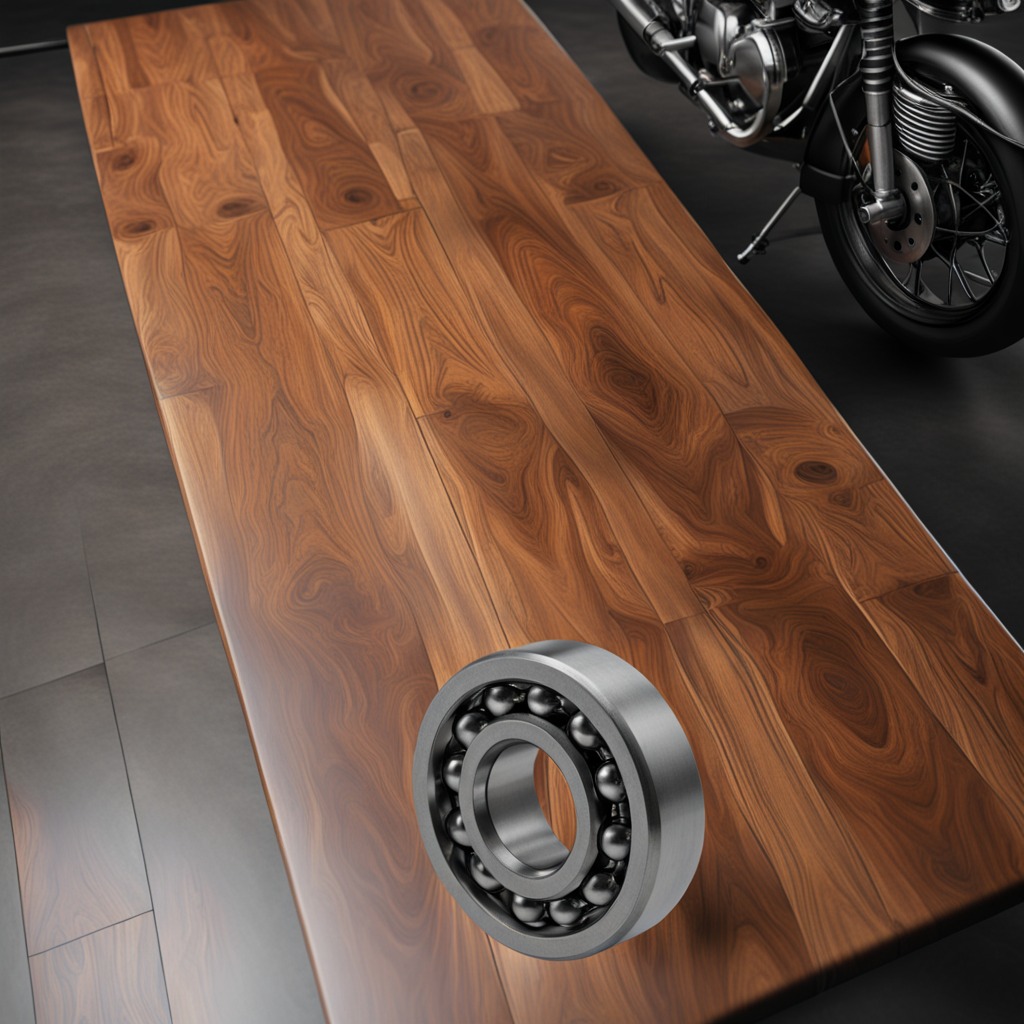
A metal ball bearing is lying on the oil-spilled wooden table in a vintage motorcycle garage.